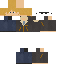
A male human skin with medium skin, wearing blonde long hair dressed in a blue hoodie and black pants, featuring a closed mouth.